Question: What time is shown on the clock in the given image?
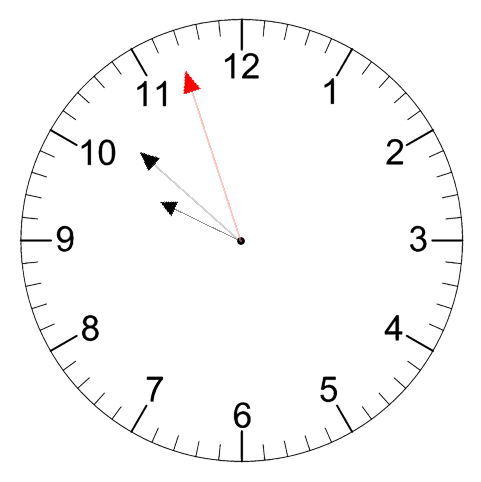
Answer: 09:51:57